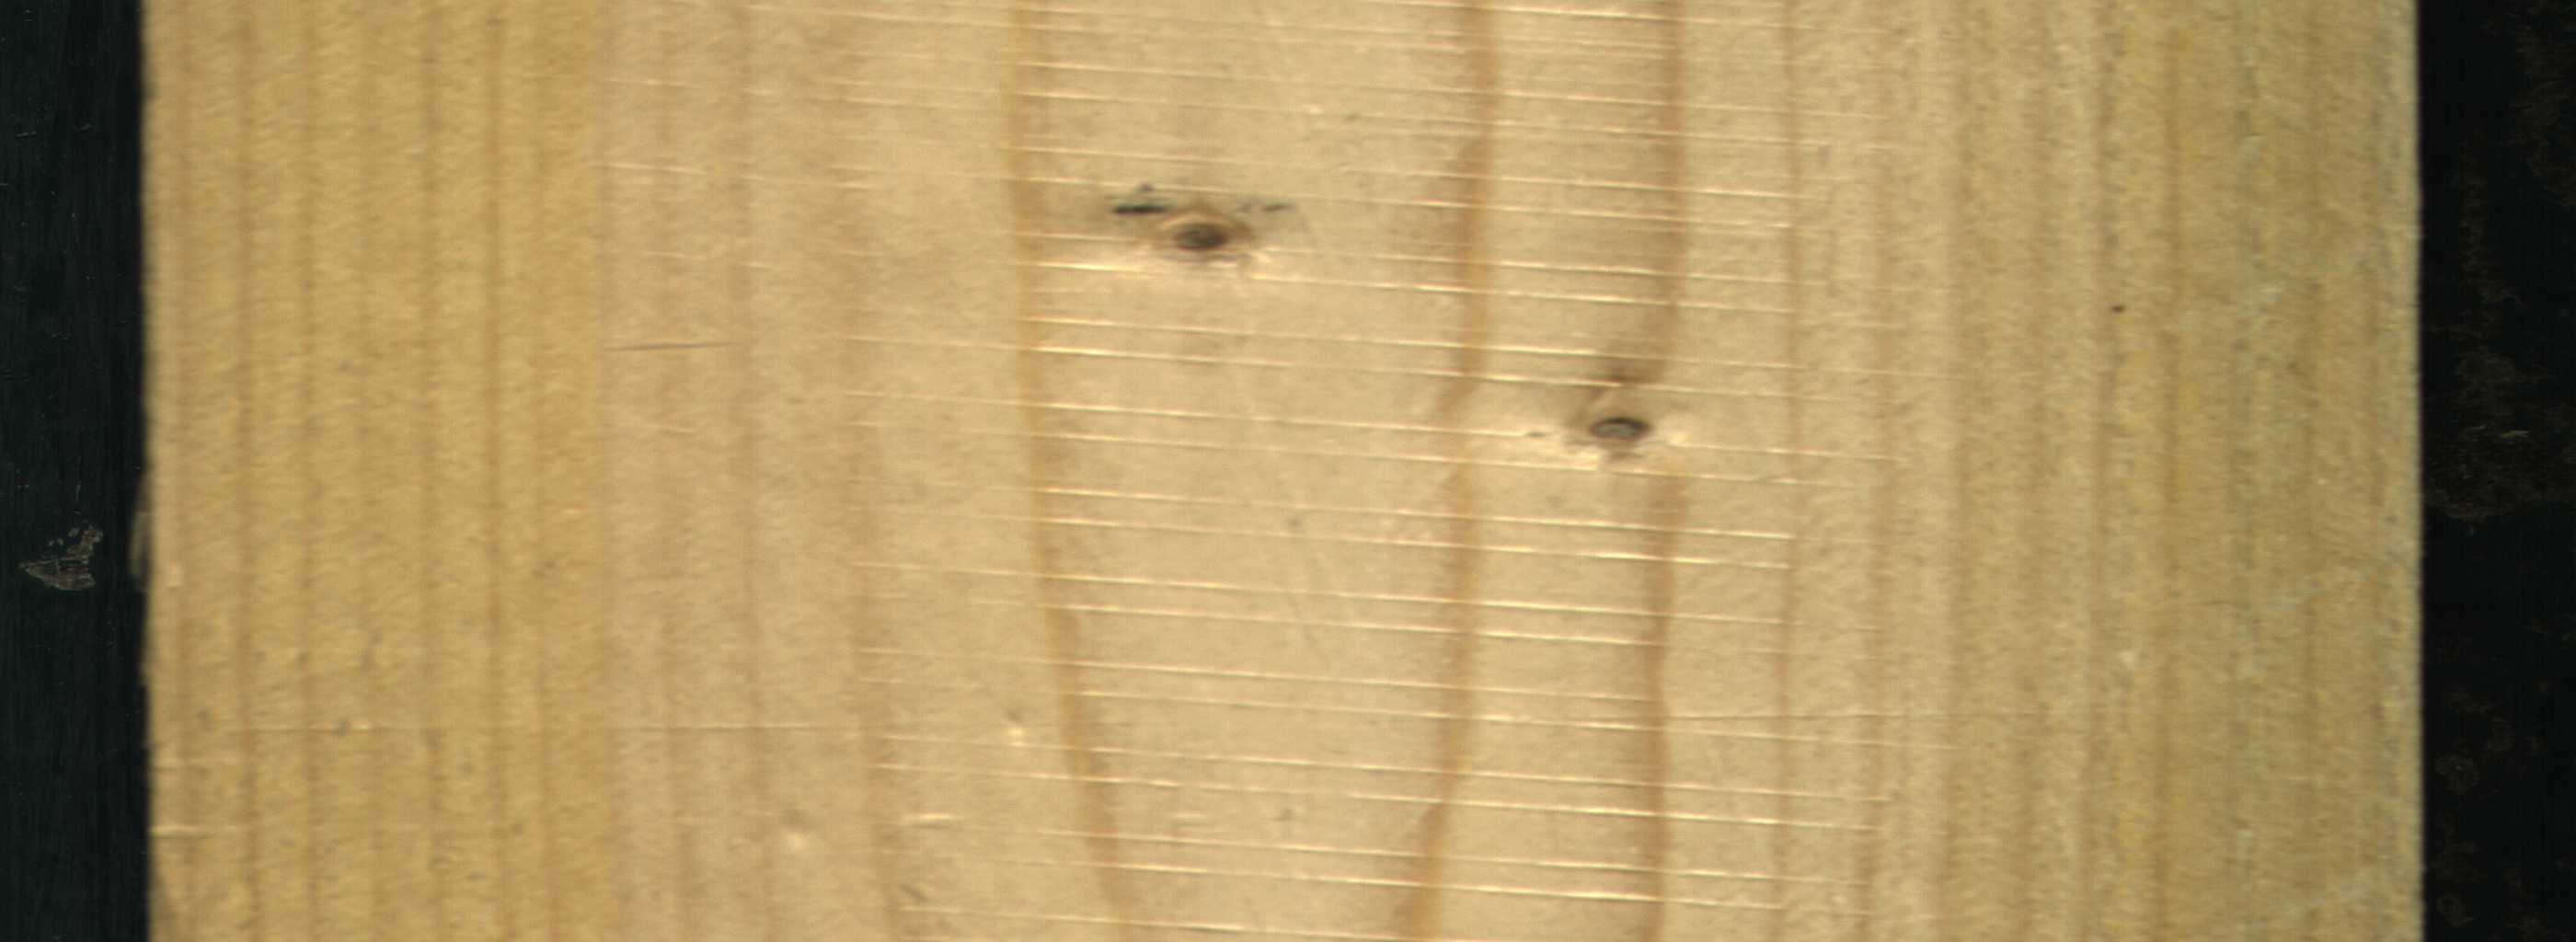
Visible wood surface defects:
Live_Knot
Live_Knot